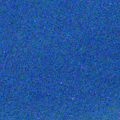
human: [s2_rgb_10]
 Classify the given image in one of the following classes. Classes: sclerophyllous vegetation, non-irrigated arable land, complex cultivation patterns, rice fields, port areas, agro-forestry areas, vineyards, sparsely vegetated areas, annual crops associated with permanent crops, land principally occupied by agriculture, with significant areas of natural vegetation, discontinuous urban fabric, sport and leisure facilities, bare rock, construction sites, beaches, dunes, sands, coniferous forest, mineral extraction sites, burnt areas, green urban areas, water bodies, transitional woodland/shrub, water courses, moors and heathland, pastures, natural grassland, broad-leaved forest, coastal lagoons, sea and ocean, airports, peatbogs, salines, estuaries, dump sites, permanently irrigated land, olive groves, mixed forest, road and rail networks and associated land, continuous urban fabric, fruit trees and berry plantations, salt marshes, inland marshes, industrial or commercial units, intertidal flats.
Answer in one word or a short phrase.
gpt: sea and ocean